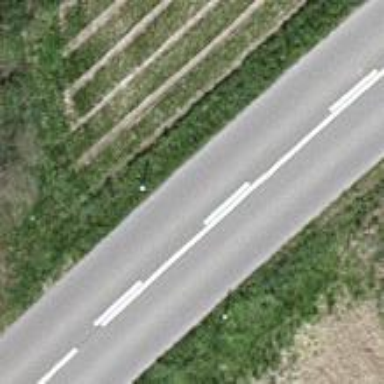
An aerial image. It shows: Secondary road with asphalt surface.